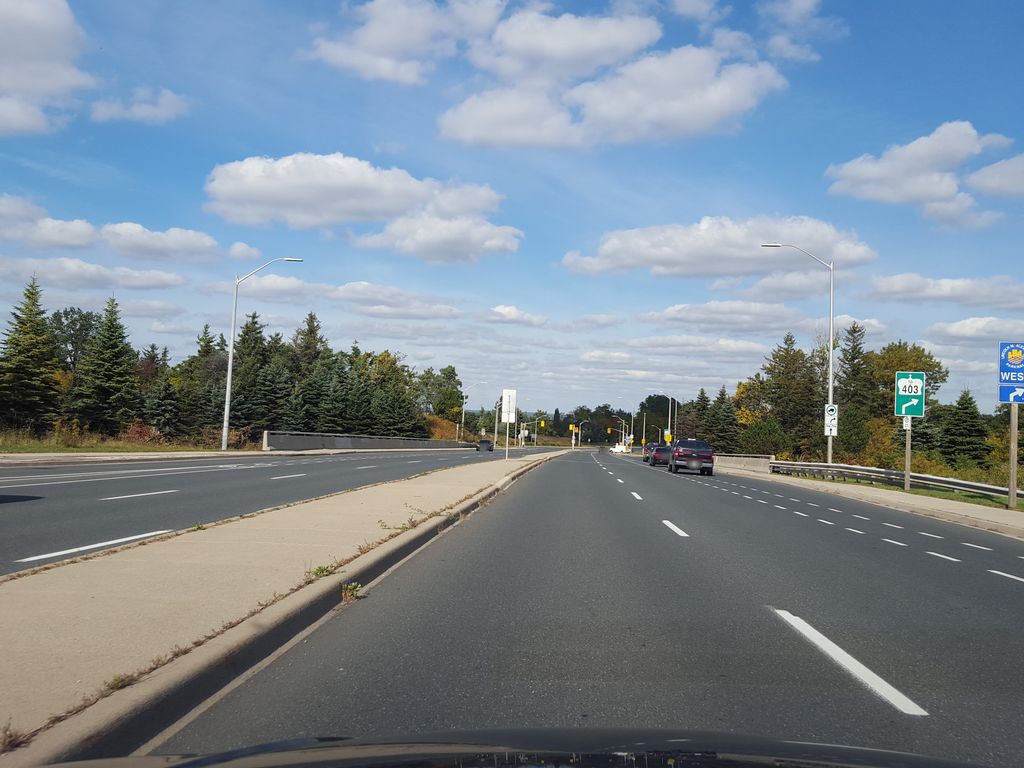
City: hamilton